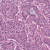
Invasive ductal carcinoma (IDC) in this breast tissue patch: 1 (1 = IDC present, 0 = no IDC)